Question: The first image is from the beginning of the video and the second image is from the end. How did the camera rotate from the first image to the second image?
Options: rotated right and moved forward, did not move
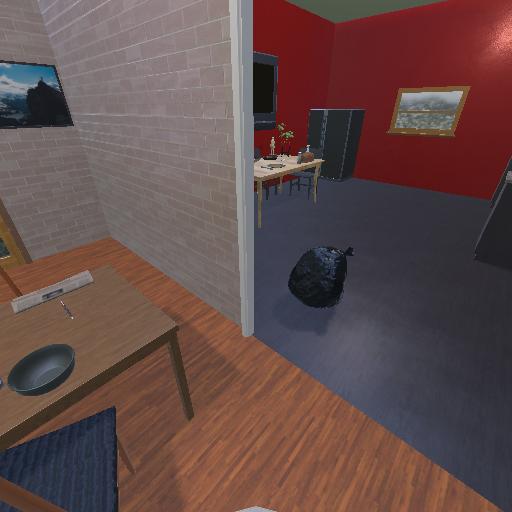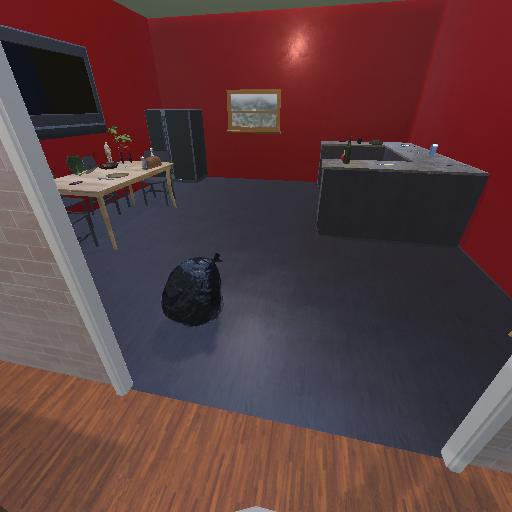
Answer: rotated right and moved forward